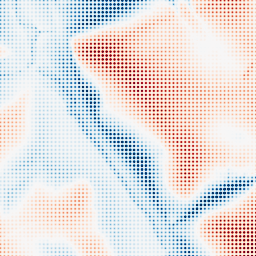
Category: trend_removal
Decomposition family: local_polynomial
Decomposition parameters: window_size: 101
degree: 3
Upsampling method: sinc_hamming
Upsampling parameters: scale: 8
kernel_size: 4
Upsampling scale: 8